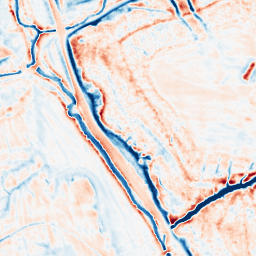
Category: multiscale
Decomposition family: dog_multiscale
Decomposition parameters: sigma_ratio: 1.4
n_scales: 6
base_sigma: 0.5
Upsampling method: quadratic
Upsampling parameters: scale: 2
Upsampling scale: 2